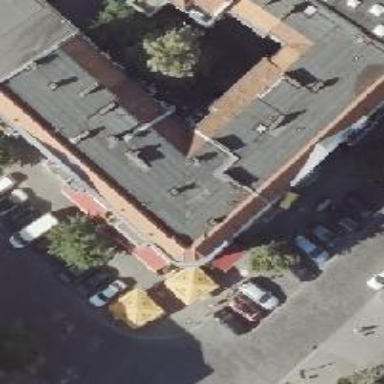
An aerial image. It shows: Restaurant.